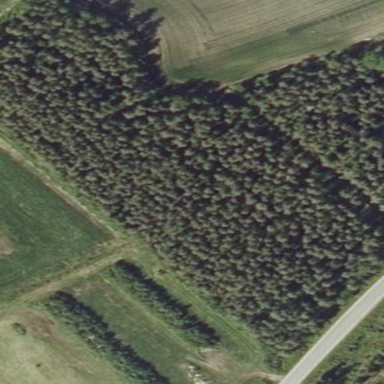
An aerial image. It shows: Forest area covered with woodland.